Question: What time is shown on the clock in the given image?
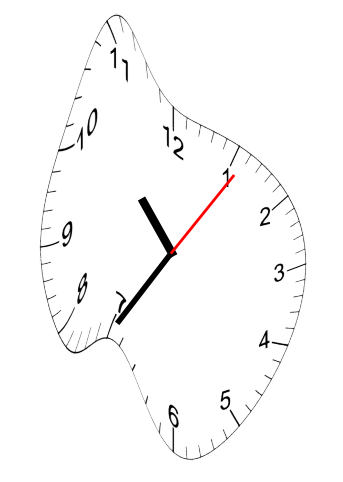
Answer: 10:35:06